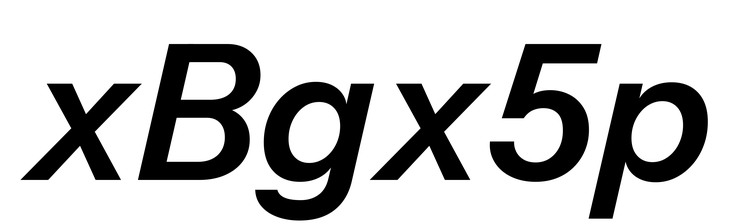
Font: InstrumentSans-Italic_SemiBold_Italic